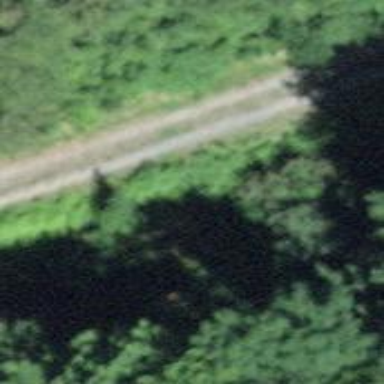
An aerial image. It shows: Track with grade2 tracktype.